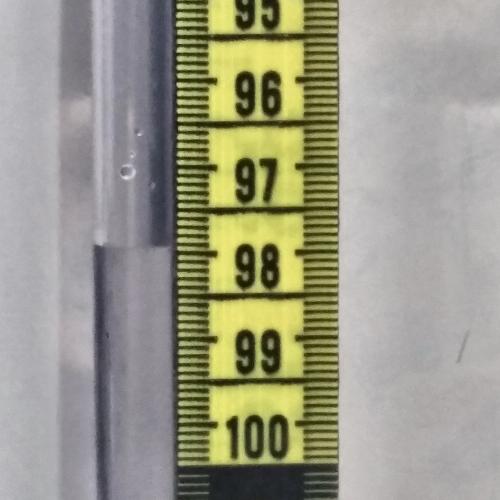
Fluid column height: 97.9 cm